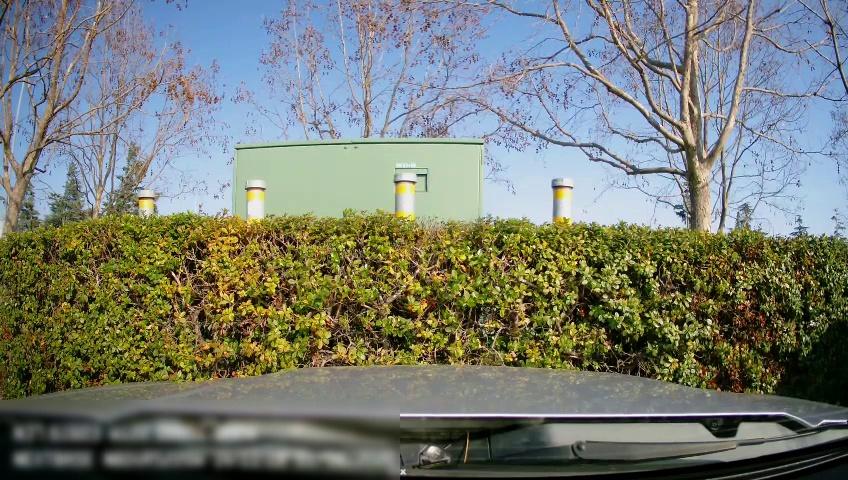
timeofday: Day
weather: Sunny